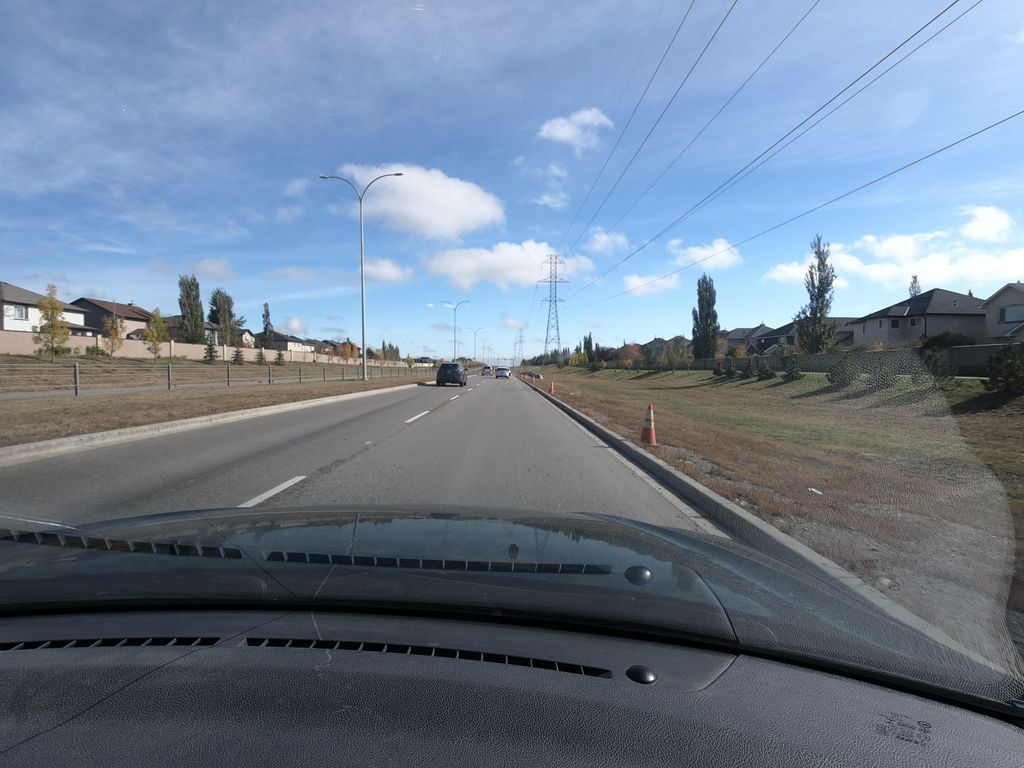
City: calgary